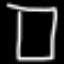
Label: square